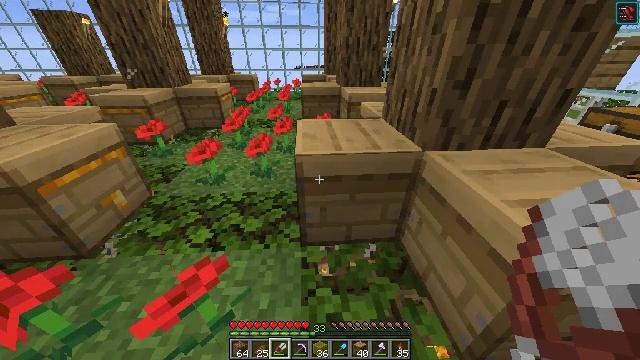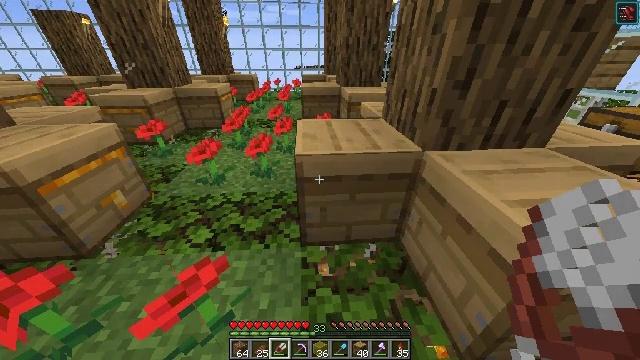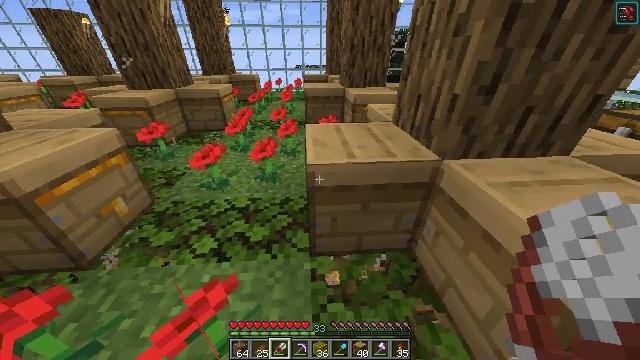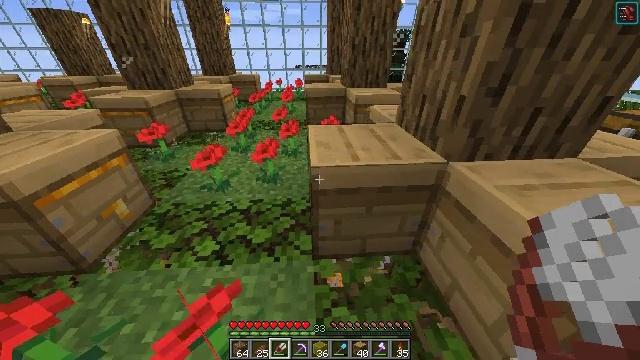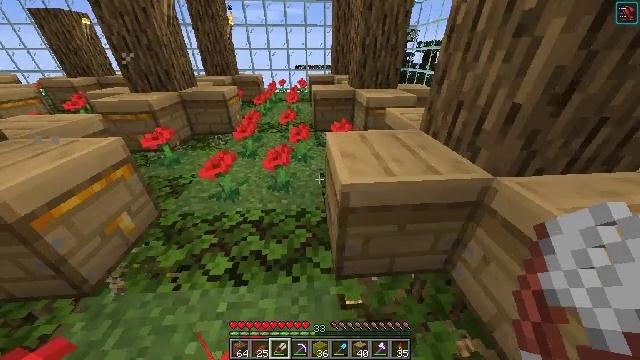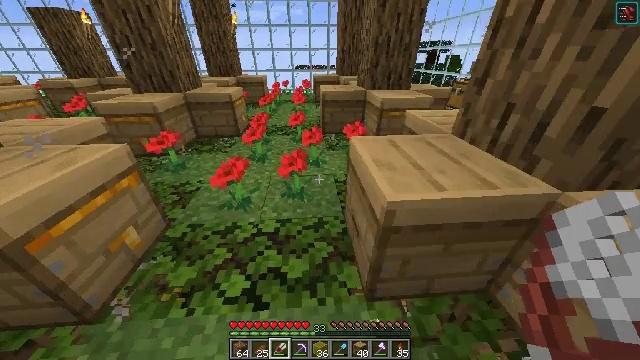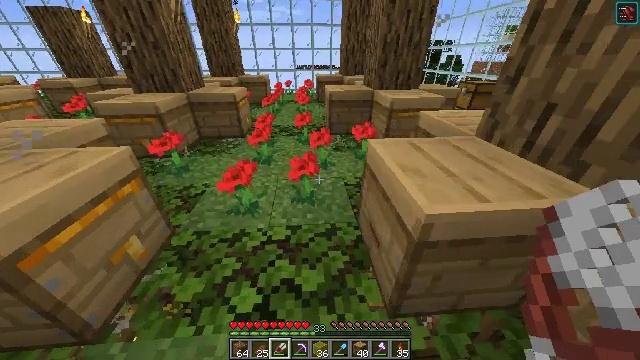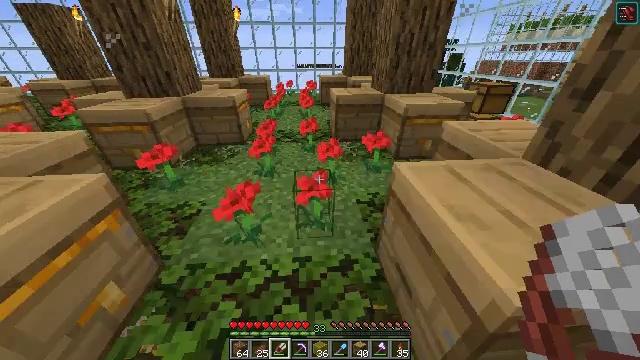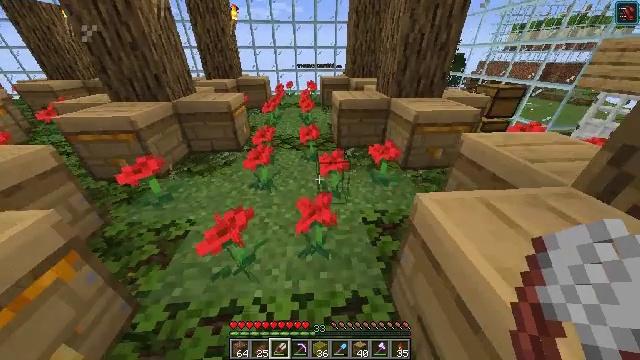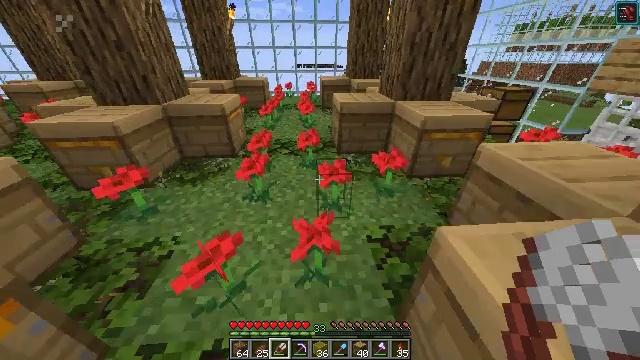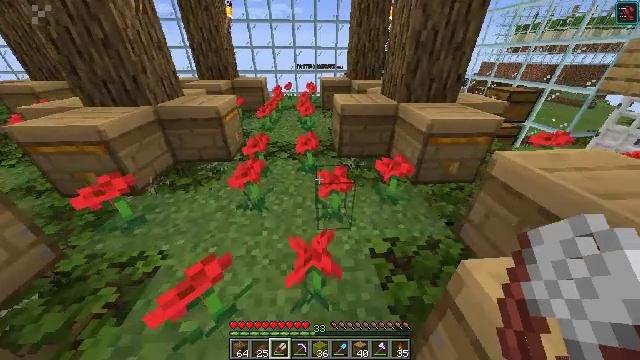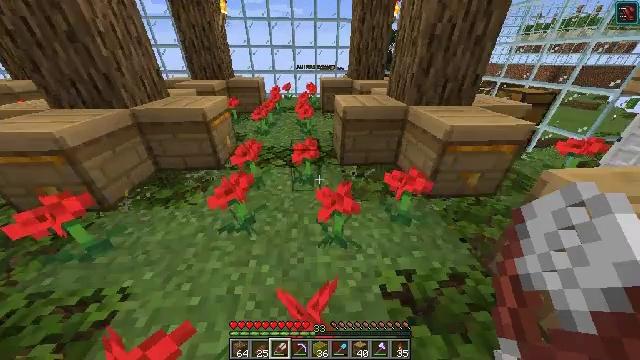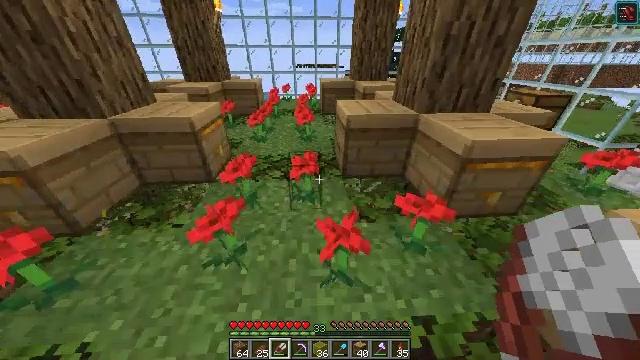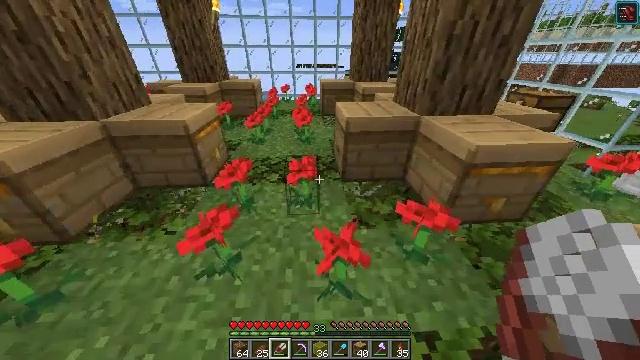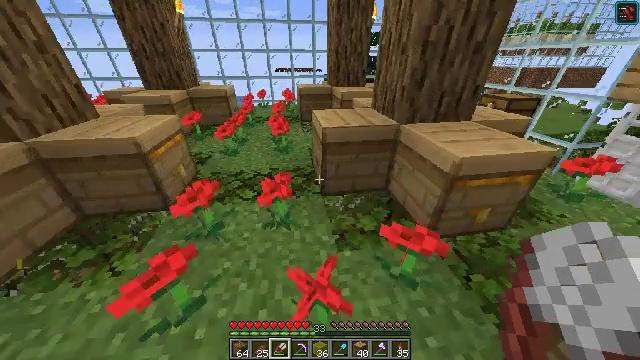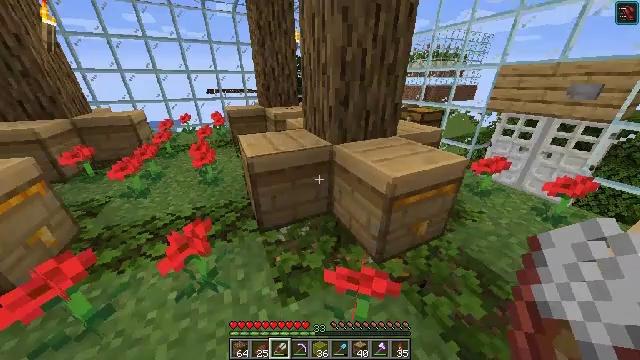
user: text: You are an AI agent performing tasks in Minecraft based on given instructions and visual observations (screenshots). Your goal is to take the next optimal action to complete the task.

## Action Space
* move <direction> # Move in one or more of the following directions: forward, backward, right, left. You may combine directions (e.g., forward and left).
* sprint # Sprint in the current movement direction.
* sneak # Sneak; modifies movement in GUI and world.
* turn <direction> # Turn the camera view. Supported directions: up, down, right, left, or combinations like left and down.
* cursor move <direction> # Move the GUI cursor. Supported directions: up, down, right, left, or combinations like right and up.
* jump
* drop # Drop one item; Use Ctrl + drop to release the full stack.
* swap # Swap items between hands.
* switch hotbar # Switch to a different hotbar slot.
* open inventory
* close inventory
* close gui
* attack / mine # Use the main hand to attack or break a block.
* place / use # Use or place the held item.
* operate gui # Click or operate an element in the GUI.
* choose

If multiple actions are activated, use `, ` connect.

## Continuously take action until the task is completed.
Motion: motion action
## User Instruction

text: Make a honeycomb block with honeycombs on the crafting table.
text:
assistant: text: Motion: attack / mine
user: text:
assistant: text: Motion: move forward and move left, attack / mine
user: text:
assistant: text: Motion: move forward and move left, attack / mine
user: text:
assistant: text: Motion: move forward and move left, attack / mine
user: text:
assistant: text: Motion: move forward and move left, attack / mine
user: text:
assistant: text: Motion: move forward, attack / mine
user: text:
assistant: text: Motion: move forward, attack / mine
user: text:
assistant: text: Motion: move forward, attack / mine
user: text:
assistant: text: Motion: move forward, attack / mine
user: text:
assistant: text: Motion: move forward, attack / mine
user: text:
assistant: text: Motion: move forward, attack / mine
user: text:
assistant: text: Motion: move forward, attack / mine
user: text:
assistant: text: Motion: move forward and move right, attack / mine
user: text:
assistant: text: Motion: move forward and move right, turn right, attack / mine
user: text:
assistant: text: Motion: move forward and move right, turn right and up, attack / mine
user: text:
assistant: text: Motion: turn right and up, attack / mine
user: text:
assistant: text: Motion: turn right and up, attack / mine
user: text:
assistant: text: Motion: turn right, attack / mine
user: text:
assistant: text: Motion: turn right, attack / mine
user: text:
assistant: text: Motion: attack / mine and use / place
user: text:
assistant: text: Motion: attack / mine and use / place
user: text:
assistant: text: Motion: attack / mine and use / place
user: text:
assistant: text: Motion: turn left and down, attack / mine
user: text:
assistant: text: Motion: attack / mine
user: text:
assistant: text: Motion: turn down, attack / mine
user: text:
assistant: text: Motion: turn down, attack / mine
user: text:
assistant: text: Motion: turn down, attack / mine
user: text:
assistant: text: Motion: turn down, attack / mine
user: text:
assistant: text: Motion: turn down, attack / mine
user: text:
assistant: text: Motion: attack / mine